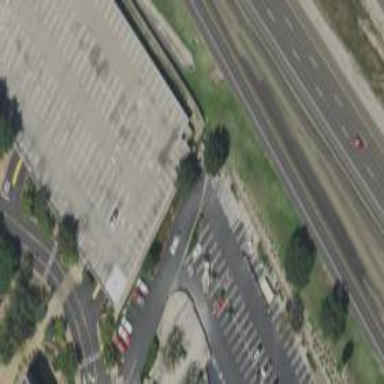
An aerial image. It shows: Multi-storey parking building.